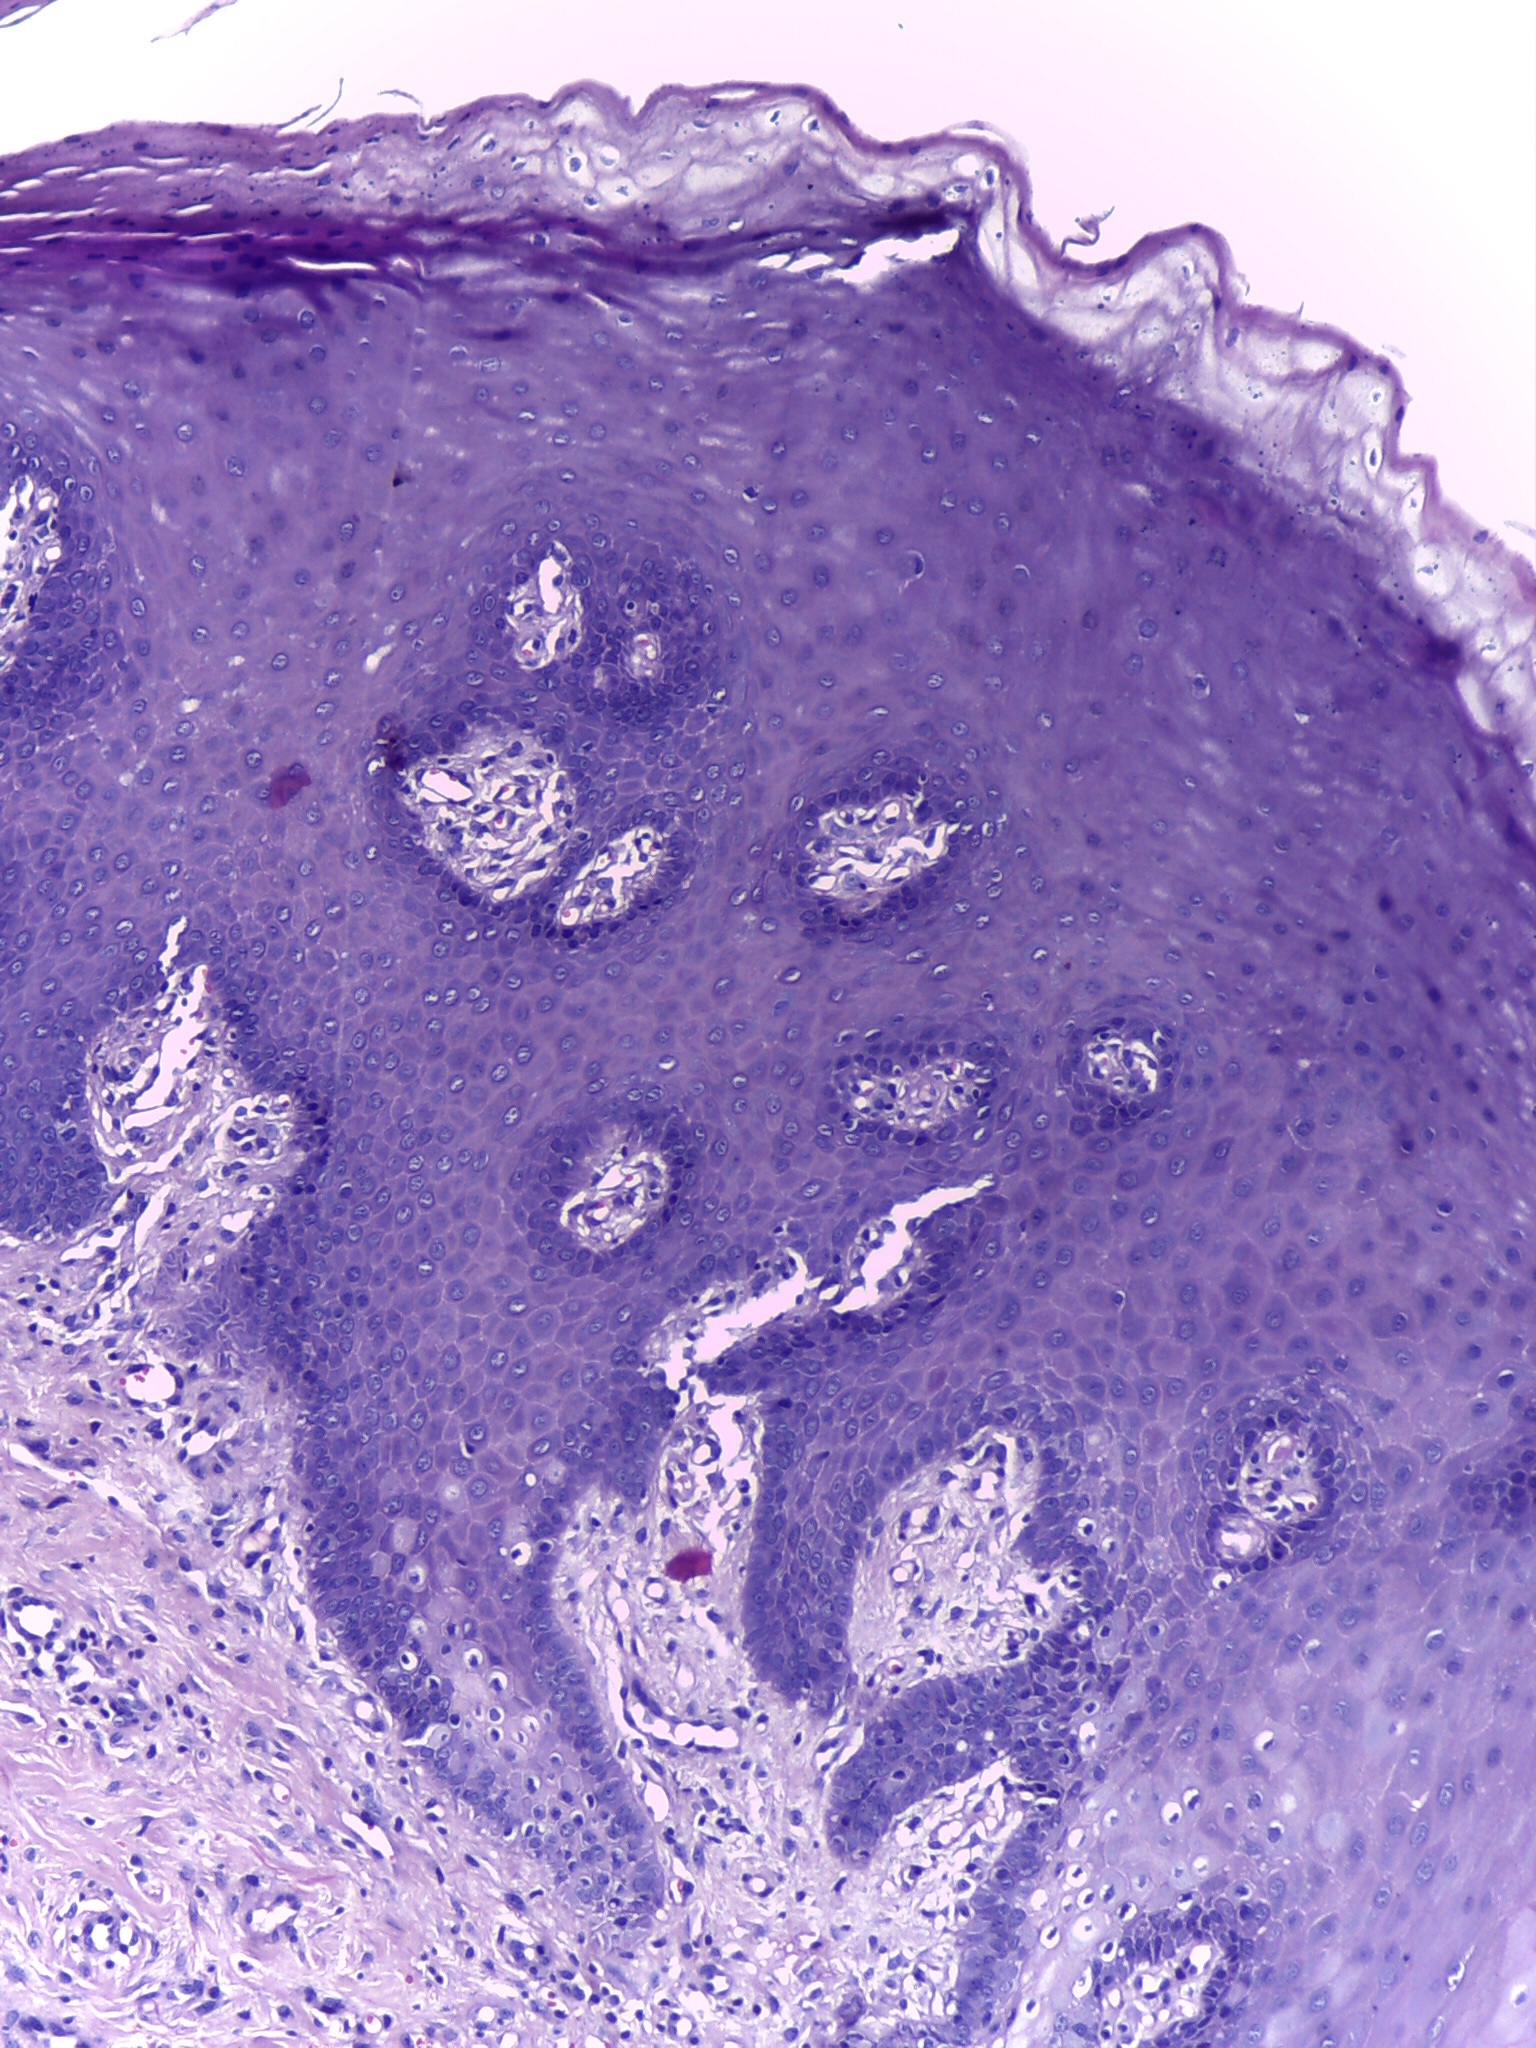
Diagnosis: Normal